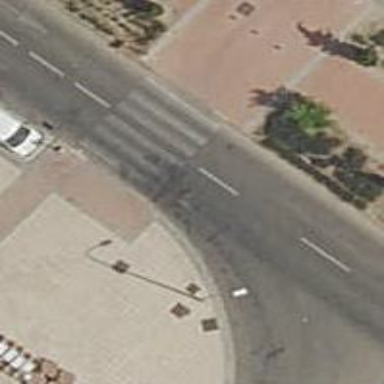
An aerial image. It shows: Marked crossing on the road.